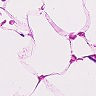
Metastatic tissue present: no